Question: The flyout that allow people to comments on URLs after they like those URLs have been working fine on all of my websites until 2 or 3 weeks ago.
It looks like this is Facebook bugs after some changes they made (secretly as always).
It has been reported <URL>.
A lot of people have made the same complaints as mine.
While waiting for Facebook to work on this (I can only hope that they will do asap), can anyone shed some light on this please?
Please don't mention 'overflow: hidden' as a cause because my Facebook Send button' flyout is working perfectly fine, unless you are absolutely sure about a solution for this problem.
It looks like the 'div' for the flyout briefly appeared after I clicked "Like" but then quickly disppeared

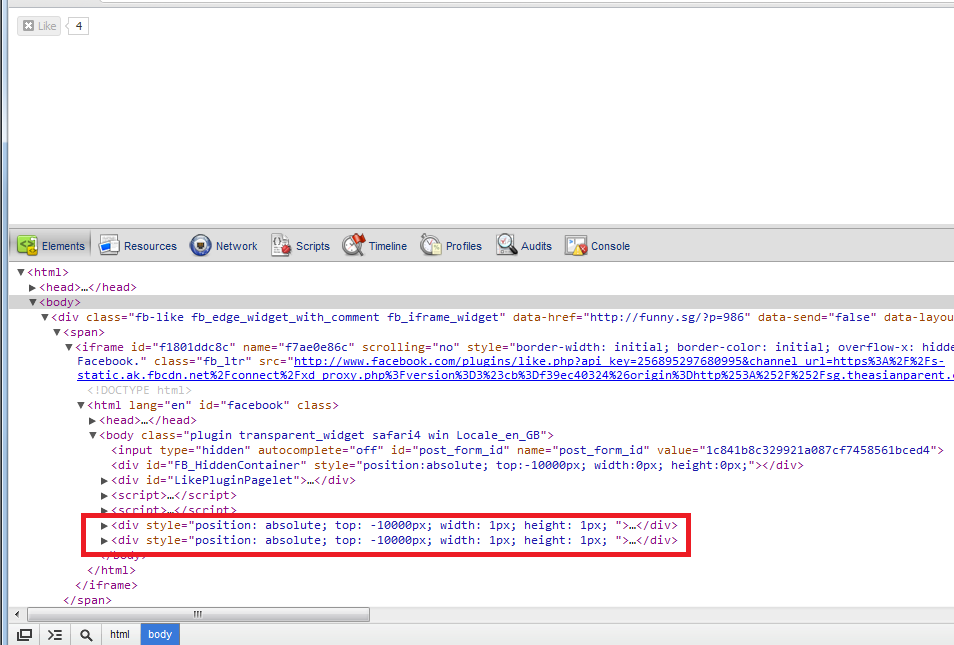
Answer: This seemed to have to do with my Facebook account.
I have 2 Facebook accounts and testing shows that everything worked fine for my other Facebook account.
This could be due to some temporary issues on Facebook end or they deliberately blocked this functionality for my Facebook accounts because of suspected spamming activity.
The issue resolved itself after a while.